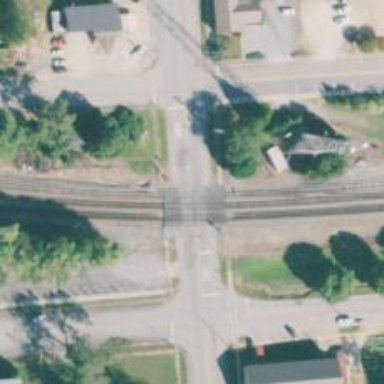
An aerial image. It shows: Level crossing with lights at the railway.